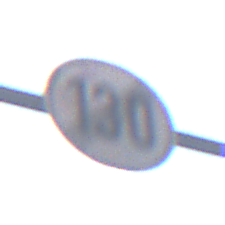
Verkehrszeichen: EndeGeschwindigkeit130
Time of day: MorningAfternoon
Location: Outdoor (Urban)
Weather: PartlyCloudy
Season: NotSpecified
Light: Natural